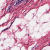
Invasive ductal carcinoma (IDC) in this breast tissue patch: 0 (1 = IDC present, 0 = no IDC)